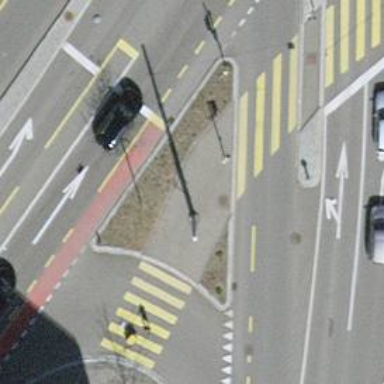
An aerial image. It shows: Traffic calming island.